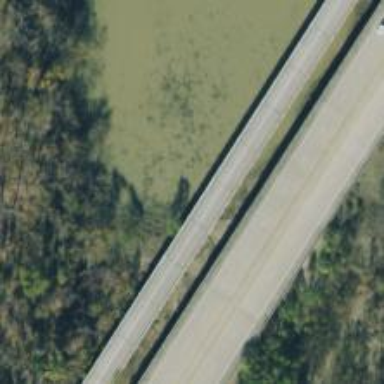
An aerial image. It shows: Unclassified road with bridge.